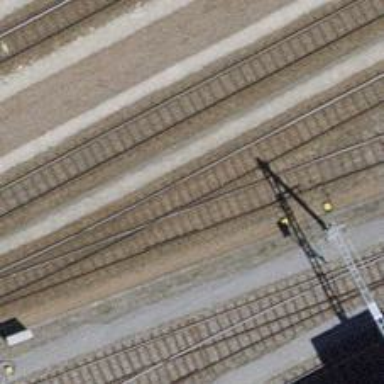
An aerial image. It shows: Rail spur service line with electrified contact lines for trains.